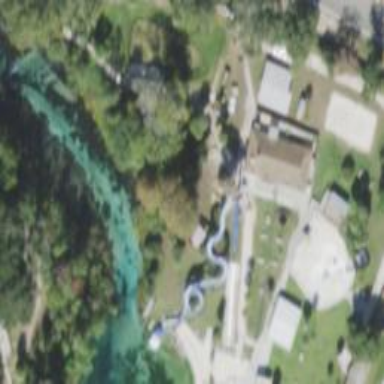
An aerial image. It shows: Water slide attraction.